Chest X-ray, PA view. Patient: 69 years old, sex M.
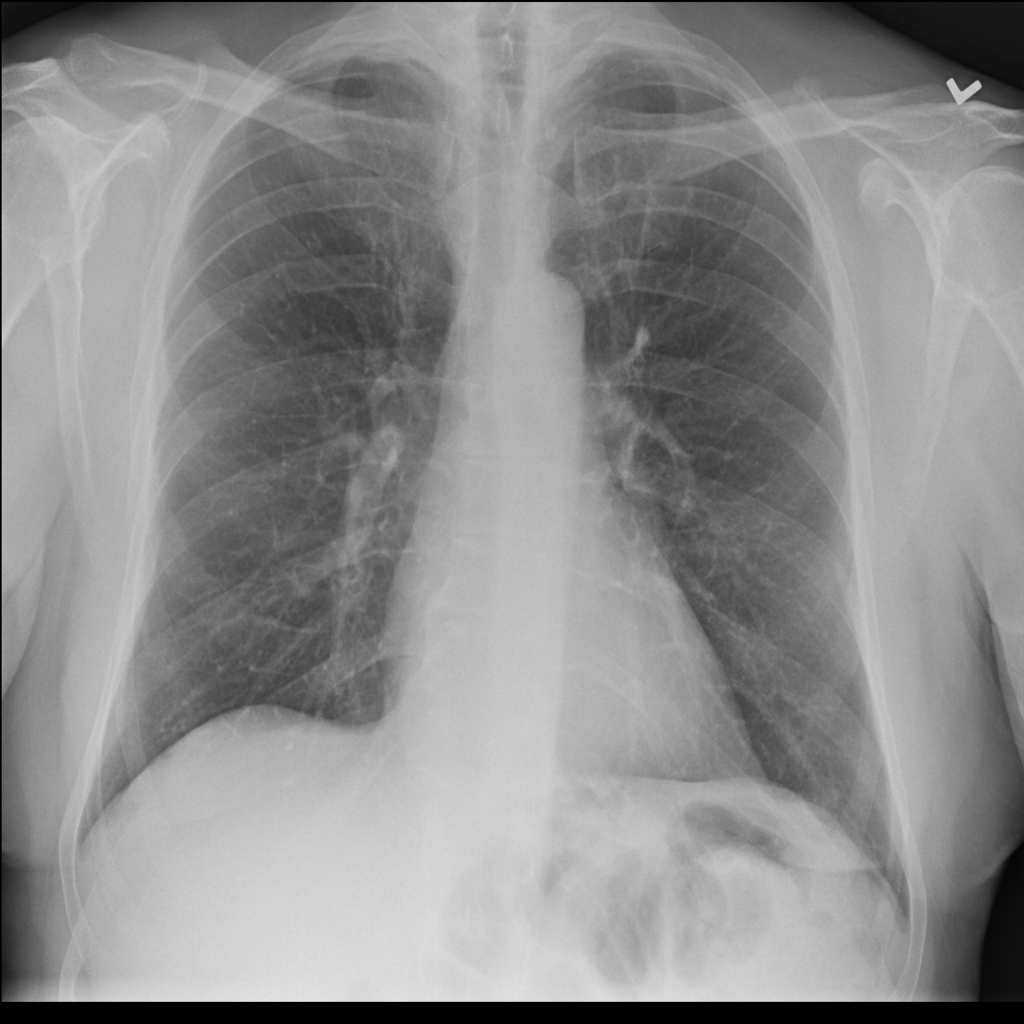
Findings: No Finding